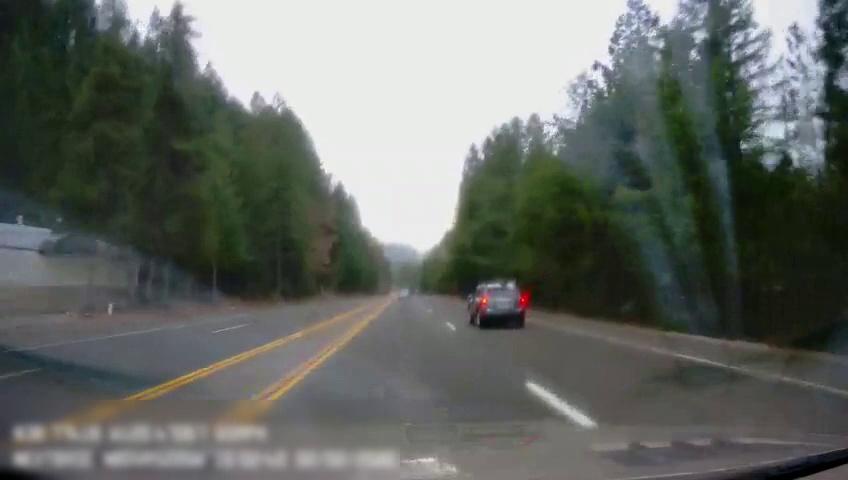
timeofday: Day
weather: Cloudy
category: Drivable Space
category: Vehicles | Car
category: Lanes | Alternate Lane
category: Lanes | Alternate Lane
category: Lanes | Alternate Lane
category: Lanes | Current Lane
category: Lanes | Current Lane
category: Lanes | Alternate Lane